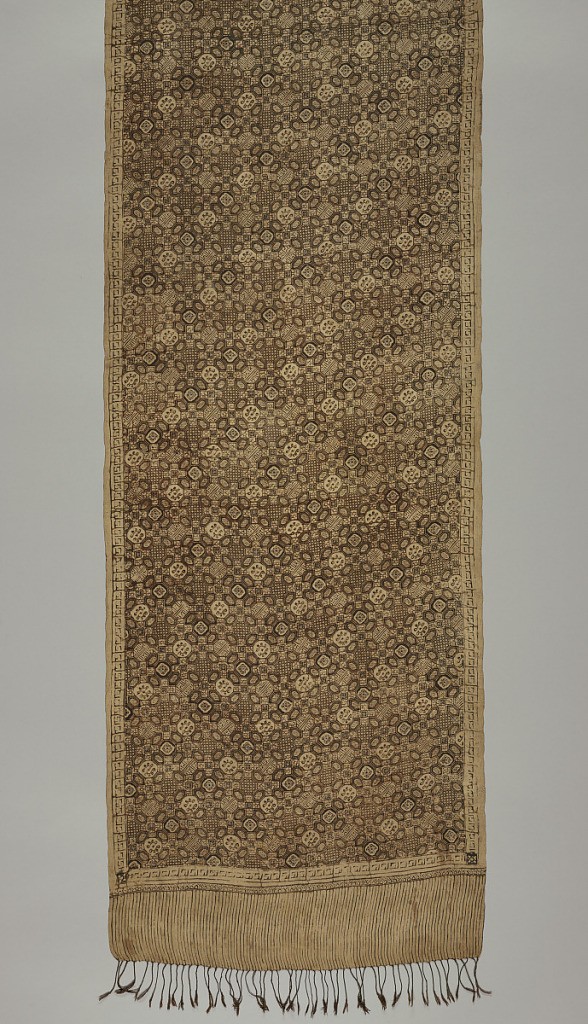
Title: Textile
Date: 19th century
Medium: silk Technique: wax resist dyeing (batik) on plain weave
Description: Silk textile, probably a shoulder cloth (selendang) or breast cloth (kemben), with all-over geometric pattern ("ceplokkan" motif) in dark brown and cream-white. Outer edge decorated with narrow border similar to the running-key design. Fringed.